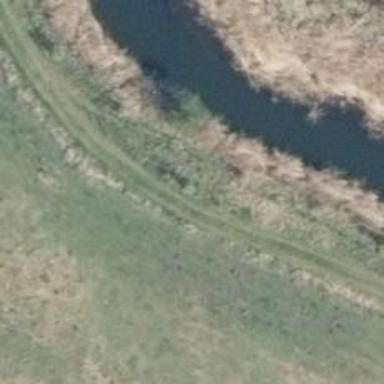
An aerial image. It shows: Grass track with Grade 4 tracktype.